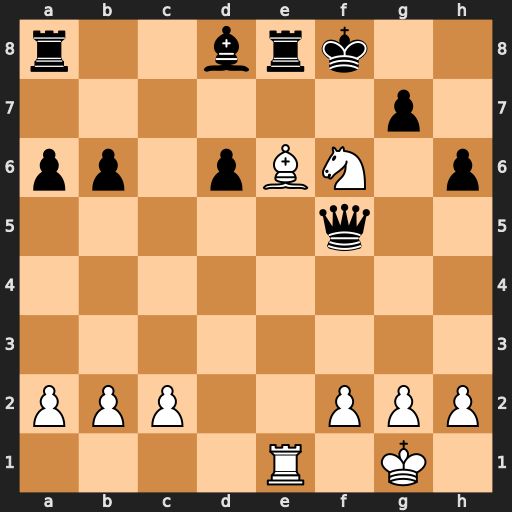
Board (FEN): r2brk2/6p1/pp1pBN1p/5q2/8/8/PPP2PPP/4R1K1
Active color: w
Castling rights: -
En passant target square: -
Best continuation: Nd7+ Ke7 Bxf5+ Kf7 Bg6+ Kxg6 Rxe8